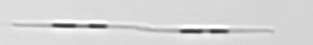
Label: Pseudo-nitzschia